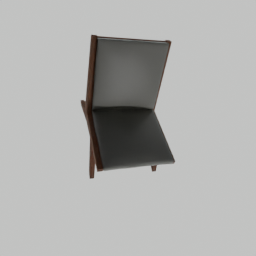
Label: furniture